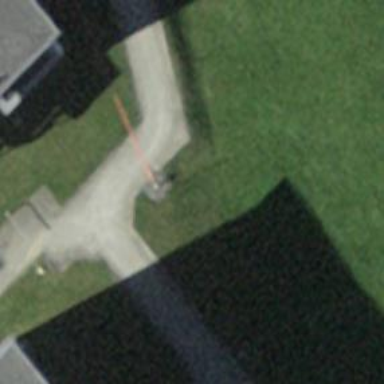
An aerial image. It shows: Paved footway.